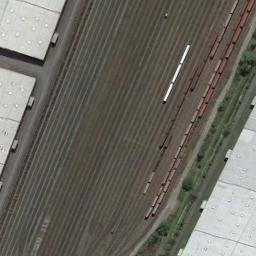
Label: railway